Question: How to place an image in table's right corner? I want set a image for an table corner.
How can I do it in html or css?
Here is example of what I want to get:

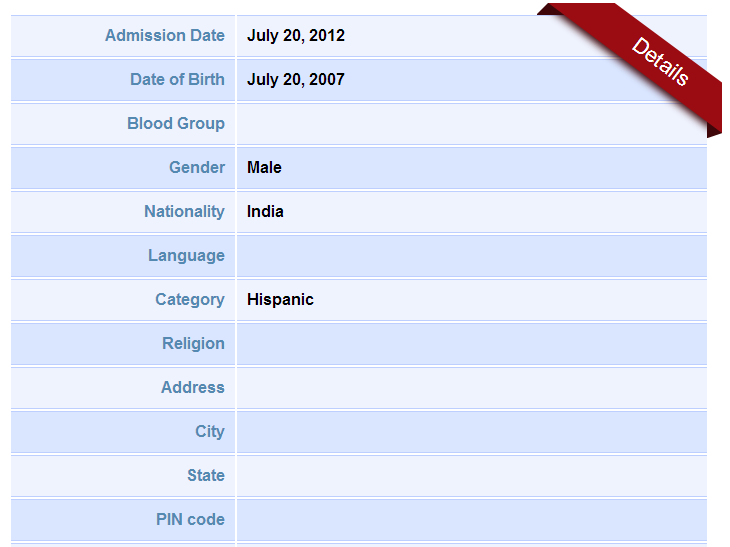
Answer: you need to wrap the table in a div, set the div in relative position and the corner details image in a absolute position.